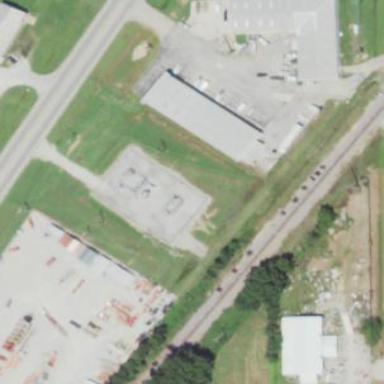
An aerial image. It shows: Fence surrounds minor distribution substation.